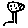
Label: tree